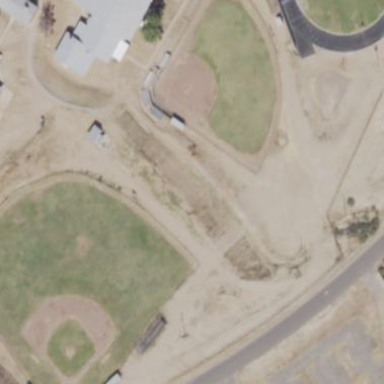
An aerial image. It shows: Softball pitch designated for baseball sports.